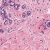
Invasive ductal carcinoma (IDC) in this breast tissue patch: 0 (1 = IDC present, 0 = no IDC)